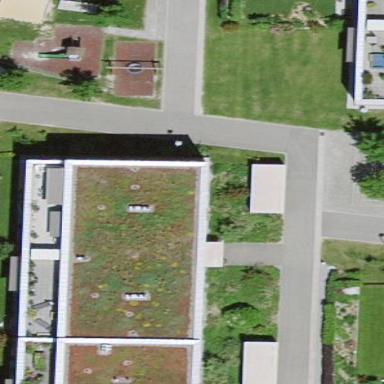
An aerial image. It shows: Flat-roofed building.